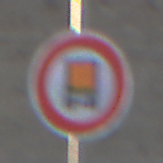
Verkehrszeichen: VerbotKennzeichnungspflichtigeKraftfahrzeugeGefaehrlicheGueter
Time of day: SunriseSunset
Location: Outdoor (Nature)
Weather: PartlyCloudy
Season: NotSpecified
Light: Natural